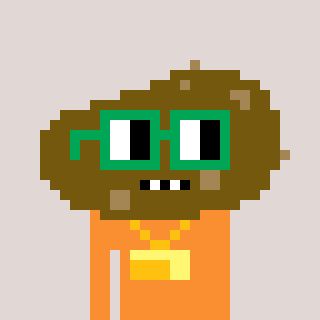
a pixel art character with square green glasses, a potato-shaped head and a orange-colored body on a warm background